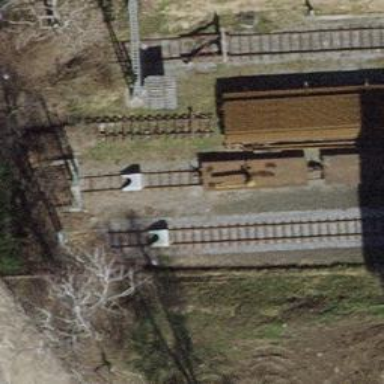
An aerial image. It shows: Narrow-gauge railway siding with 1 track. The track is electrified with contact line.